Question: I'm trying to add custom coloring for only certain keywords in my Visual Studio editor for C# code. I want to be able to color any type that implements 'IDisposable' as a different color. Ideally I'd like to create a simple list of classes/interfaces that derive from 'IDisposable' in some sort of configuration that I can edit. (Although if you said there was a method/plugin that would automatically find all disposable types and color them independently that would be the Holy Grail).
I've done a ton of research and it looks like an "editor classifier" extension might do the trick. However I created one that merely tries to color the word "Stream" and although it does hit my code that attempts to highlight that word, it does not end up highlighted in the editor.
I have added my VS extension to Github <URL>
This really seems like this should be fairly straightforward but I have gone down many alleys on this one only to find dead-ends. Is there a simpler way to do this, or is my extension broken?
Very strange. I just ran my extension again and although it does not highlight the text in the editor it highlights all instances of "Stream" in the popup text when you hover over a type/variable! Is there any way to get it to apply to the editor?

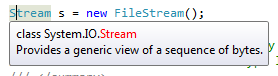
Answer: Depending on wether you are using Jetbrains Resharper or not you may write a plugin for that. That way you are able not only to add visual notification of IDisposable on a variable but also provide quickfixes if, and only if, it is not beeing called, which is what i am assuming you want to catch. Mind you that i can imagine that there's already a R# plugin for that. I know i've considered this too, but i was too lazy to write a plugin for that.
Don't get me wrong btw - If you're not using r# yet you should consider trying it out.
Among others you'd be working with this: <URL>
There are also ways to define custom keywords, as resharper does, given by a custom markup and apply quickfixes to that.
PS: No i don't work at jetbrains. it's just that good :)
potential VS Extension fix?
check this one out: <URL>
I tried opening your github project but couldn't so i thought i'll just check msdn instead. it seems you are deriving from the wrong class to fulfill your needs?
MSDN keyword "Editors - Extending the Editor - Walkthrough: Highlighting Text"
I know SO wants code on the site, but msdn links going down is rather unlikely and with the given information the content can be found easily enough :)